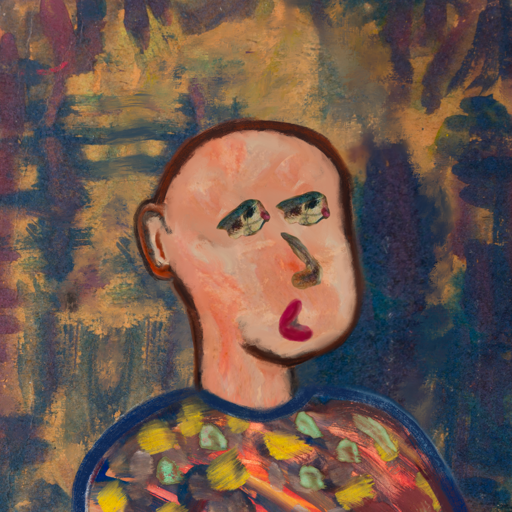
Background: InTheSun, Head And Neck Side: Roy_Bahadur, Face Side: Pipe, Bust: Mother_And_Son_Mother, Hair Side: Blank, Head Accessory: Blank, Second Necklace: Blank, Necklace: Blank, Baby: Blank